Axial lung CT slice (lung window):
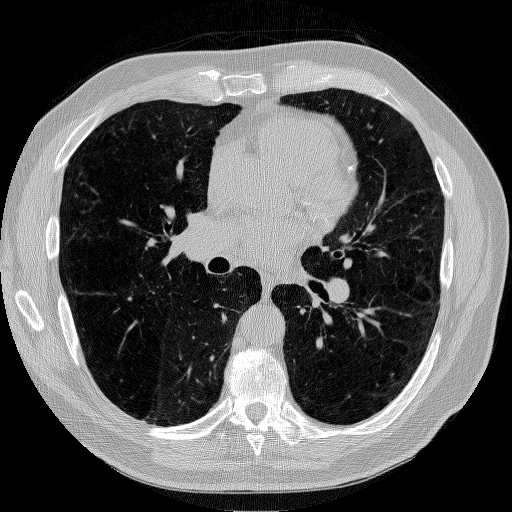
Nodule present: no